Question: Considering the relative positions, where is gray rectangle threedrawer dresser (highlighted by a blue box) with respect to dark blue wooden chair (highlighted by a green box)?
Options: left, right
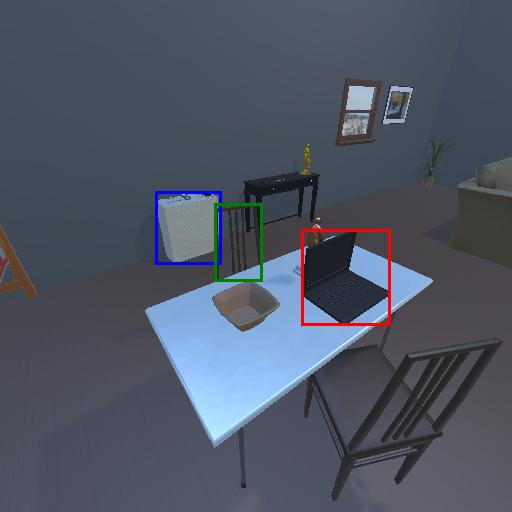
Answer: left